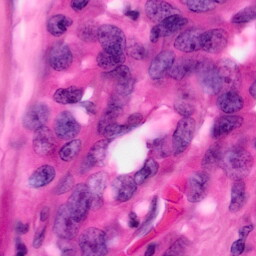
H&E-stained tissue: Pancreatic